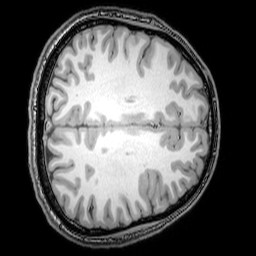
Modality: T1w
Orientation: axial
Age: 24
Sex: male
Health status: healthy
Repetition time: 0.081 s
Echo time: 0.037 s